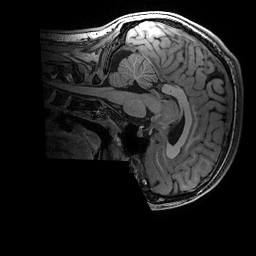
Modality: T1w
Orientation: sagittal
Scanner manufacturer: ge
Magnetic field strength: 3 T
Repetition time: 0.007 s
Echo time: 0.00342 s